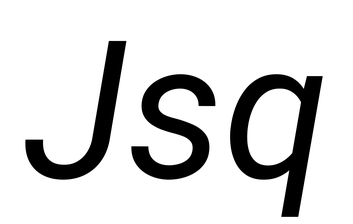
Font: Roboto-Italic_Italic